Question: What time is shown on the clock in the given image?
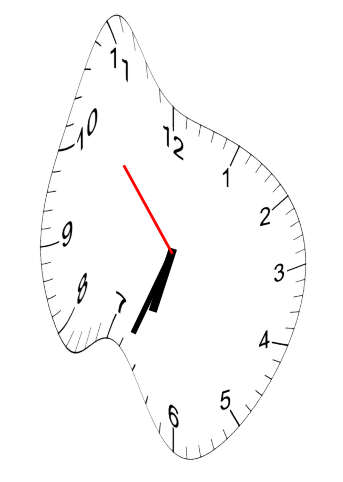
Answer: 06:33:53